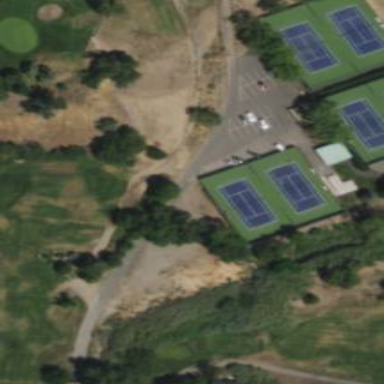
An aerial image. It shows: Tennis court on the leisure land pitch.